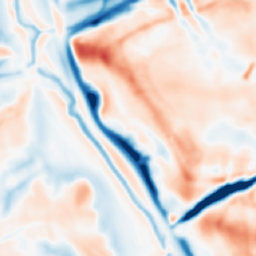
Category: multiscale
Decomposition family: dog_multiscale
Decomposition parameters: sigma_ratio: 1.4
n_scales: 5
base_sigma: 2
Upsampling method: area
Upsampling parameters: scale: 2
Upsampling scale: 2